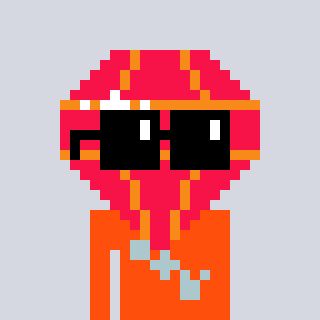
a pixel art character with square black sunglasses, a red diamond-shaped head and a orange-colored body on a cool background